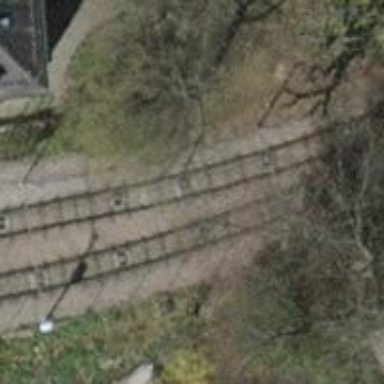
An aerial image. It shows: Funicular railway.